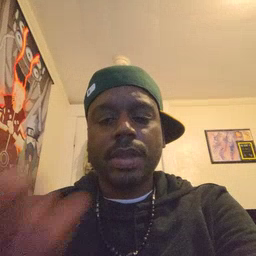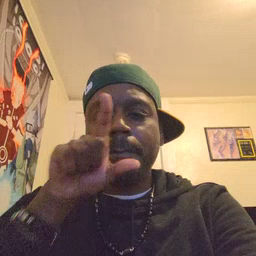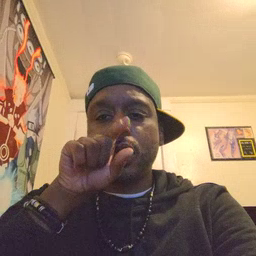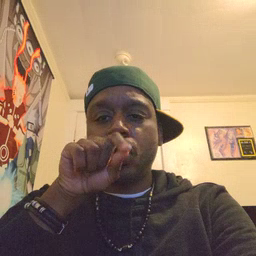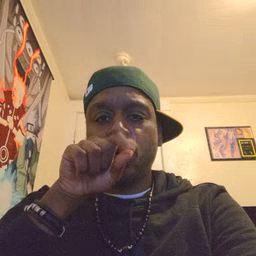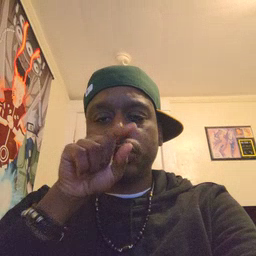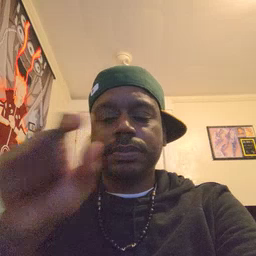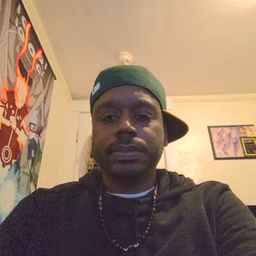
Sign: bird